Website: ulta-beauty
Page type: account-dashboard
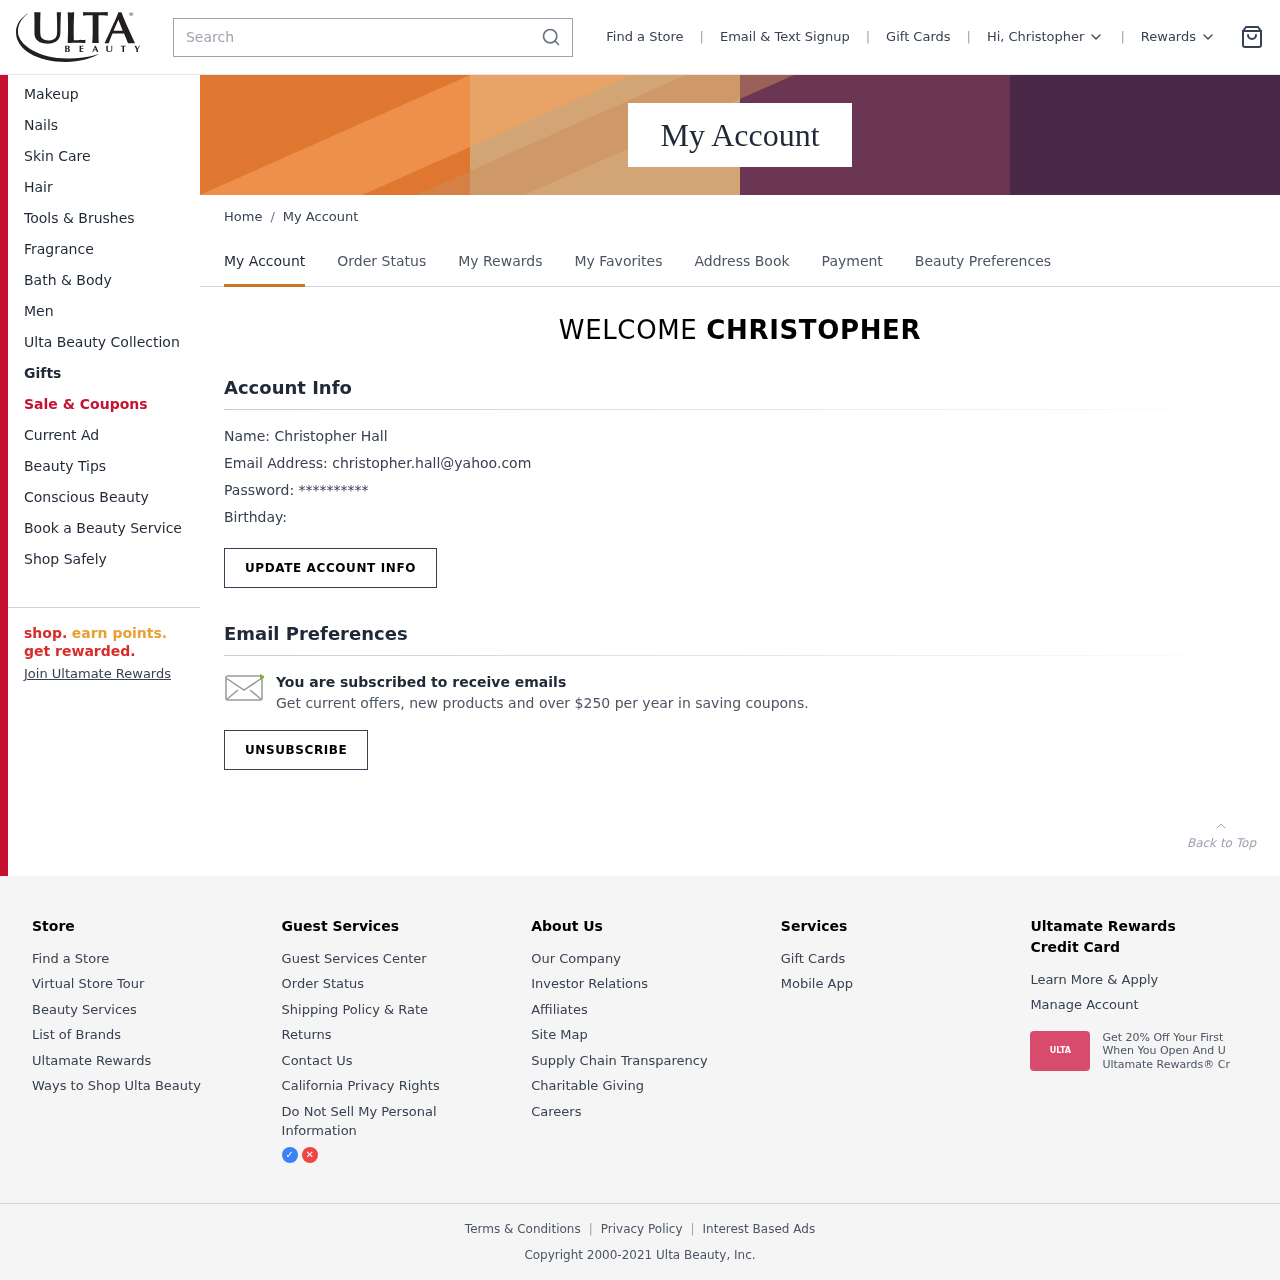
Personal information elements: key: PII_EMAIL
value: christopher.hall@yahoo.com
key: PII_FIRSTNAME
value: Christopher
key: PII_FIRSTNAME
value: CHRISTOPHER
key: PII_FULLNAME
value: Christopher Hall
Search elements: key: HEADER_SEARCH
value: Search